Aerial crown-view tile of a tropical tree (Barro Colorado Island, Panama), acquired 20250124:
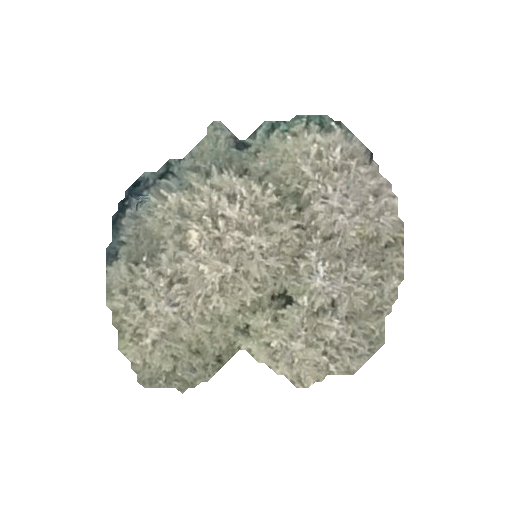
Species: Quararibea stenophylla
GBIF accepted scientific name: Quararibea stenophylla
Crown area: 95.177 m²